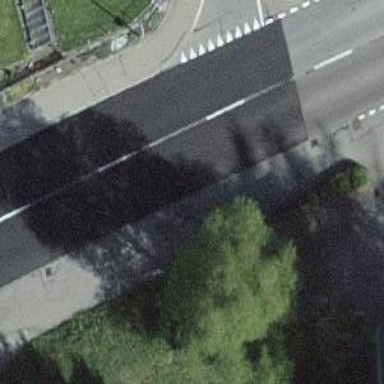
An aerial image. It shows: Bus stop with platform for public transport.